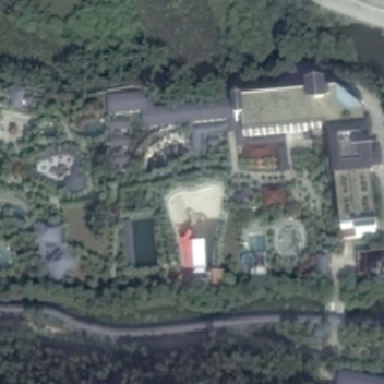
There are blue red and orange buildings on the side of the road .